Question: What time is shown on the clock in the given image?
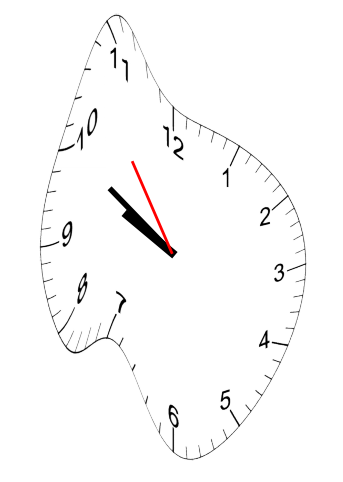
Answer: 09:49:54